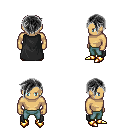
a pixel art fantasy rpg character, male body template, human, tanned skin, black cape, teal pants, gray pixie cut hairstyle, gold boots, four views (front, back, left, right), 2x2 character sprite sheet, small pixel art, hard edges, no anti-aliasing